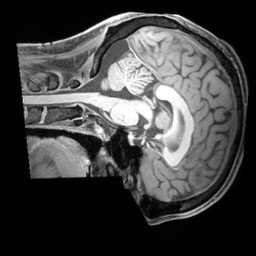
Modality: T1w
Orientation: sagittal
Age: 27
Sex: male
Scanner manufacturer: siemens
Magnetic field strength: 3 T
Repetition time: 1.97 s
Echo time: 0.00206 s